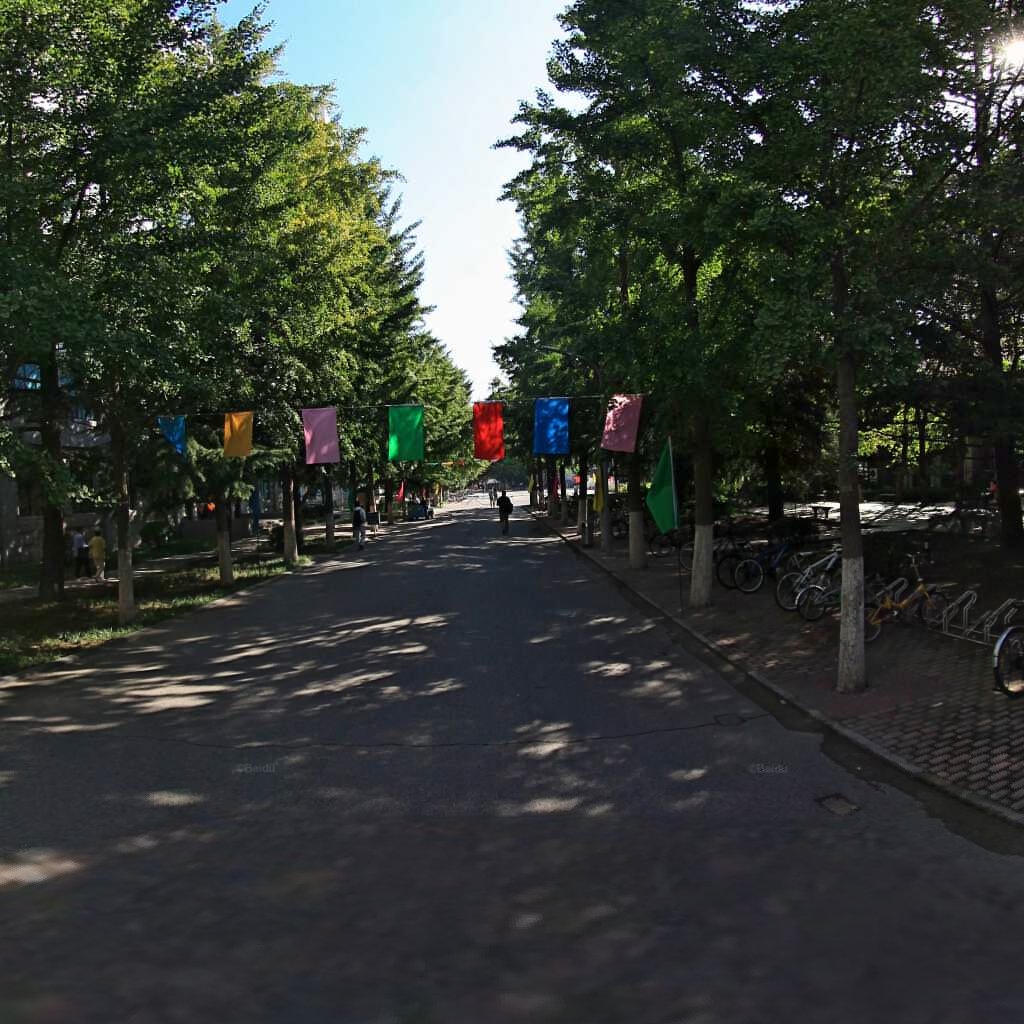
Region: Haidian
Road damage annotations: transverse crack